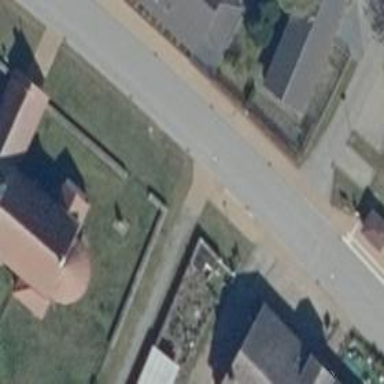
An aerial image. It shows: Tertiary road with asphalt surface.